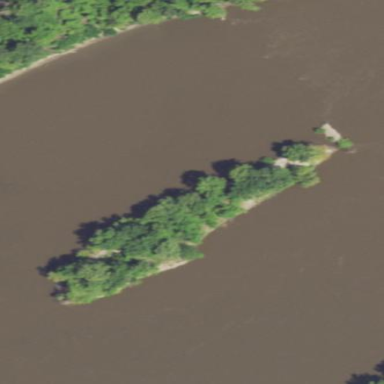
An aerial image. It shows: Islet.